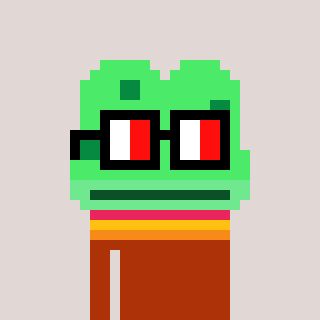
a pixel art character with square glasses with black frames and red eyes, a frog-shaped head and a hotbrown-colored body on a warm background